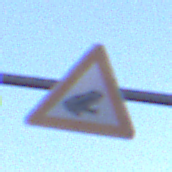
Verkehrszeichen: AmphibienwanderungLinks
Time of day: SunriseSunset
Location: Outdoor (Nature)
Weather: Clear
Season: NotSpecified
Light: Natural